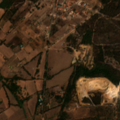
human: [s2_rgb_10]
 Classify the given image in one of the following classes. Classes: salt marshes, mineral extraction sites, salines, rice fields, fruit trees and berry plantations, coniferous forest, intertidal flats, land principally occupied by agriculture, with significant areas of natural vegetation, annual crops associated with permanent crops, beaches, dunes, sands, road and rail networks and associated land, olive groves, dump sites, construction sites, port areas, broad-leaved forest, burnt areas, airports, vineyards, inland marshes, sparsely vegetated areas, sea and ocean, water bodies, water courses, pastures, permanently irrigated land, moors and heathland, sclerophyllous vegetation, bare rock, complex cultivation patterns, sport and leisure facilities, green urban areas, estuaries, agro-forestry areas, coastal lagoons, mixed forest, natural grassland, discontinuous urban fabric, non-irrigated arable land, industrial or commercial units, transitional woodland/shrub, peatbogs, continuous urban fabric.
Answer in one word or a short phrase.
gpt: discontinuous urban fabric, permanently irrigated land, complex cultivation patterns, land principally occupied by agriculture, with significant areas of natural vegetation, broad-leaved forest, transitional woodland/shrub